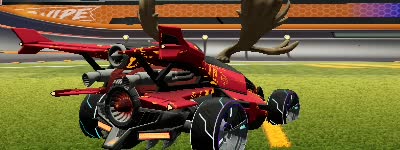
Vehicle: aftershock